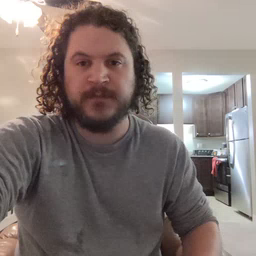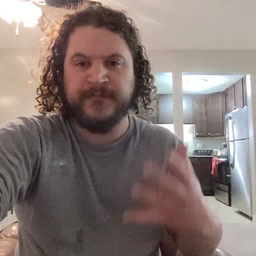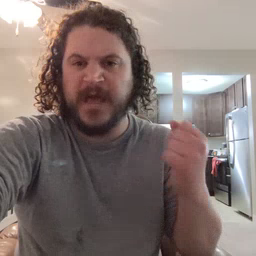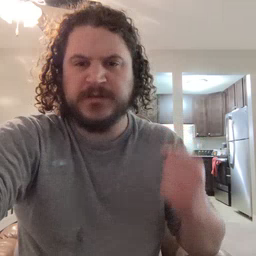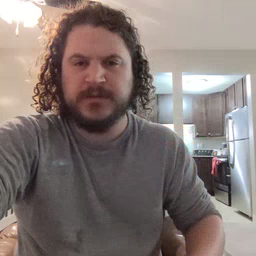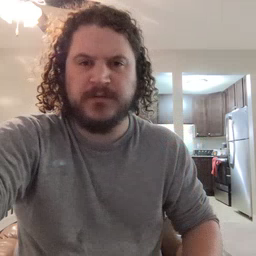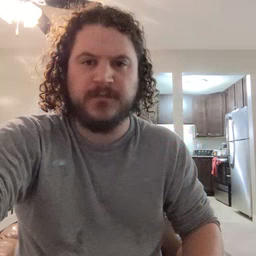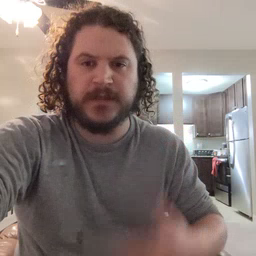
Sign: fast